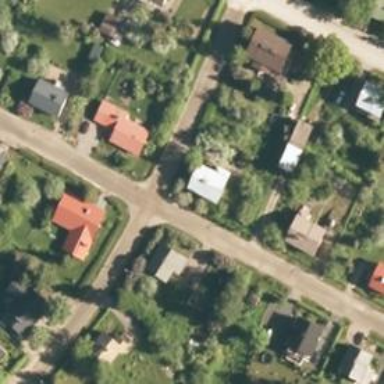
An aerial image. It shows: Suburb.